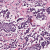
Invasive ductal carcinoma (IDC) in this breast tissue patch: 1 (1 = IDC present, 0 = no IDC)